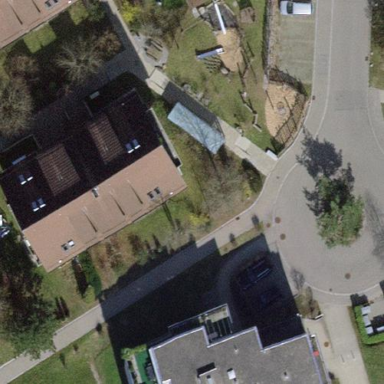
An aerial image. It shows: Playground area for leisure activities on the land.